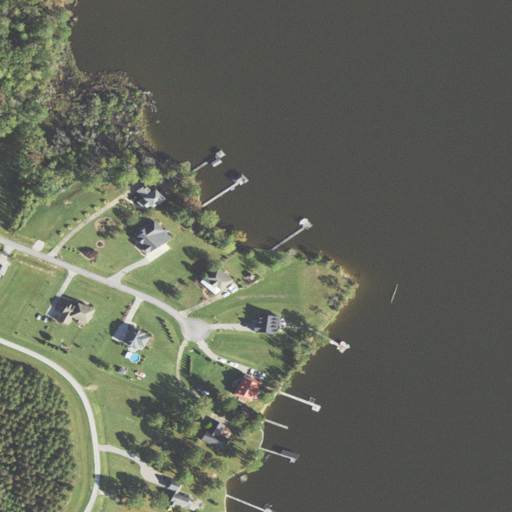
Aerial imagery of cape in North Carolina named Long Point containing open water, cultivated crops, woody wetlands, open development, low intensity development, herbaceous wetlands, and barren land